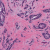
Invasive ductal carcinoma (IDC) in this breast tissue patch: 1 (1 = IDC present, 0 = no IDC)